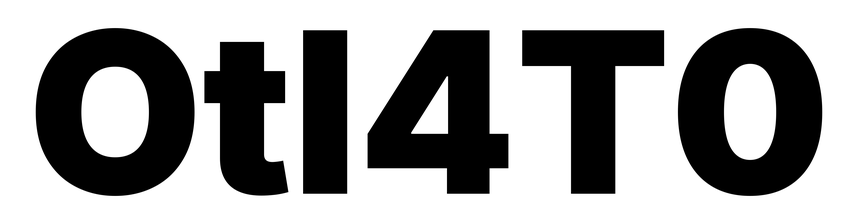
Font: Inter_Black